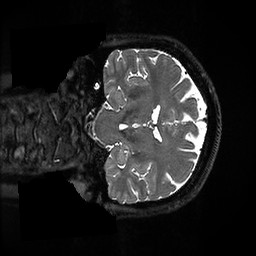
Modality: T2w
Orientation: coronal
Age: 48
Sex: female
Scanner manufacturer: ge
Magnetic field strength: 3 T
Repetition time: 3.202 s
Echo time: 0.0667 s